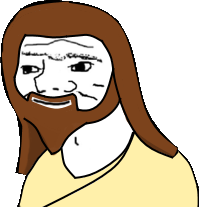
Label: 5_Boomer